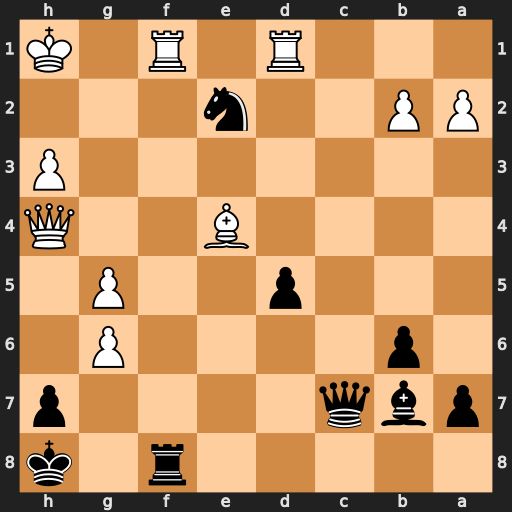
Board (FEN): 5r1k/pbq4p/1p4P1/3p2P1/4B2Q/7P/PP2n3/3R1R1K
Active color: b
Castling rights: -
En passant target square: -
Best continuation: Ng3+ Qxg3 Rxf1+ Rxf1 Qxg3